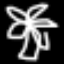
Label: palm tree